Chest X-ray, PA view. Patient: 54 years old, sex F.
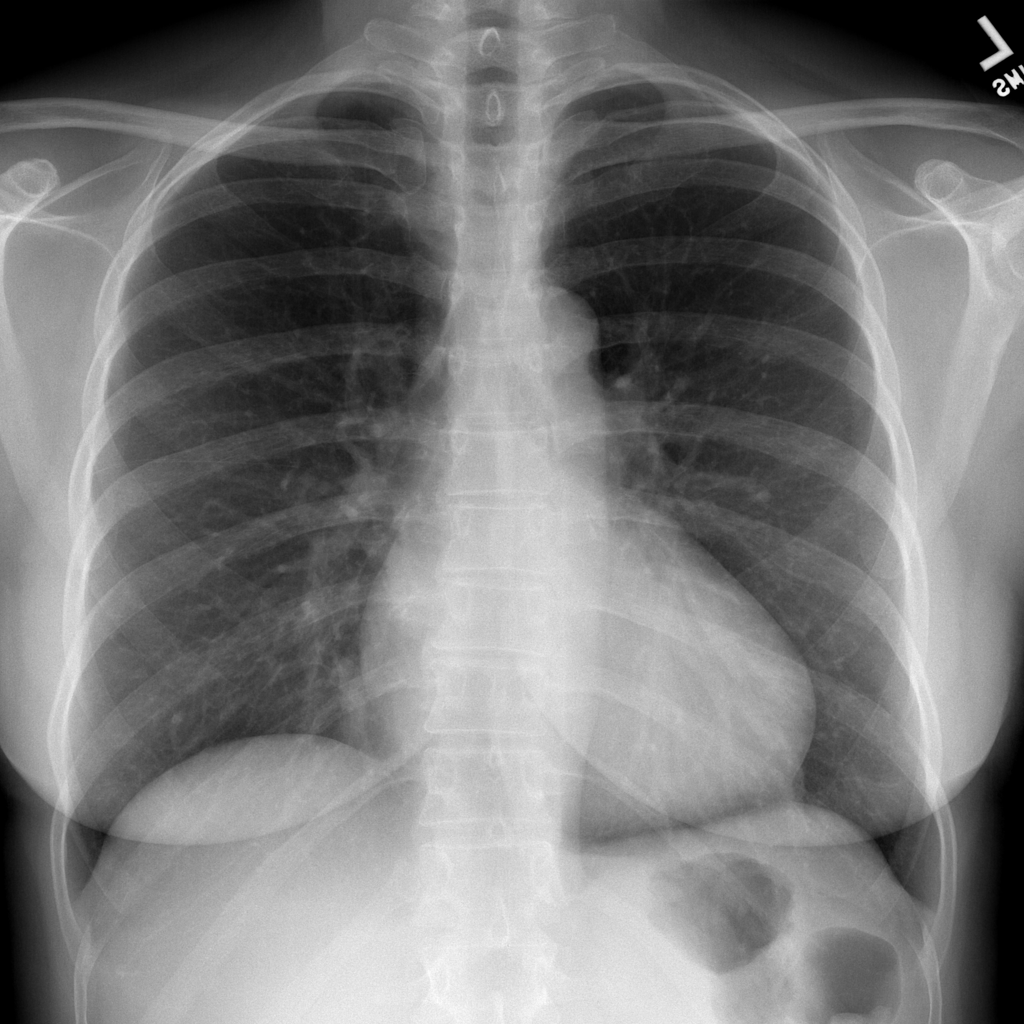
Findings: No Finding